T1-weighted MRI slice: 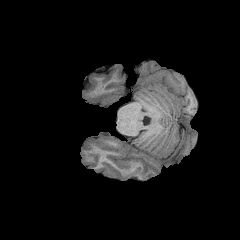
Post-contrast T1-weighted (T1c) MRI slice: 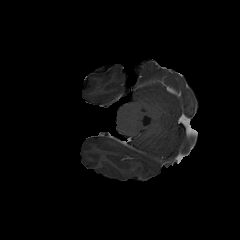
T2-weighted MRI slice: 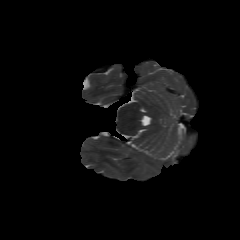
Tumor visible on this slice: no